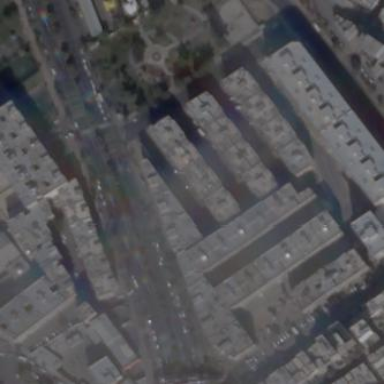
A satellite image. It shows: View of apartment building.